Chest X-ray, AP view. Patient: 56 years old, sex F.
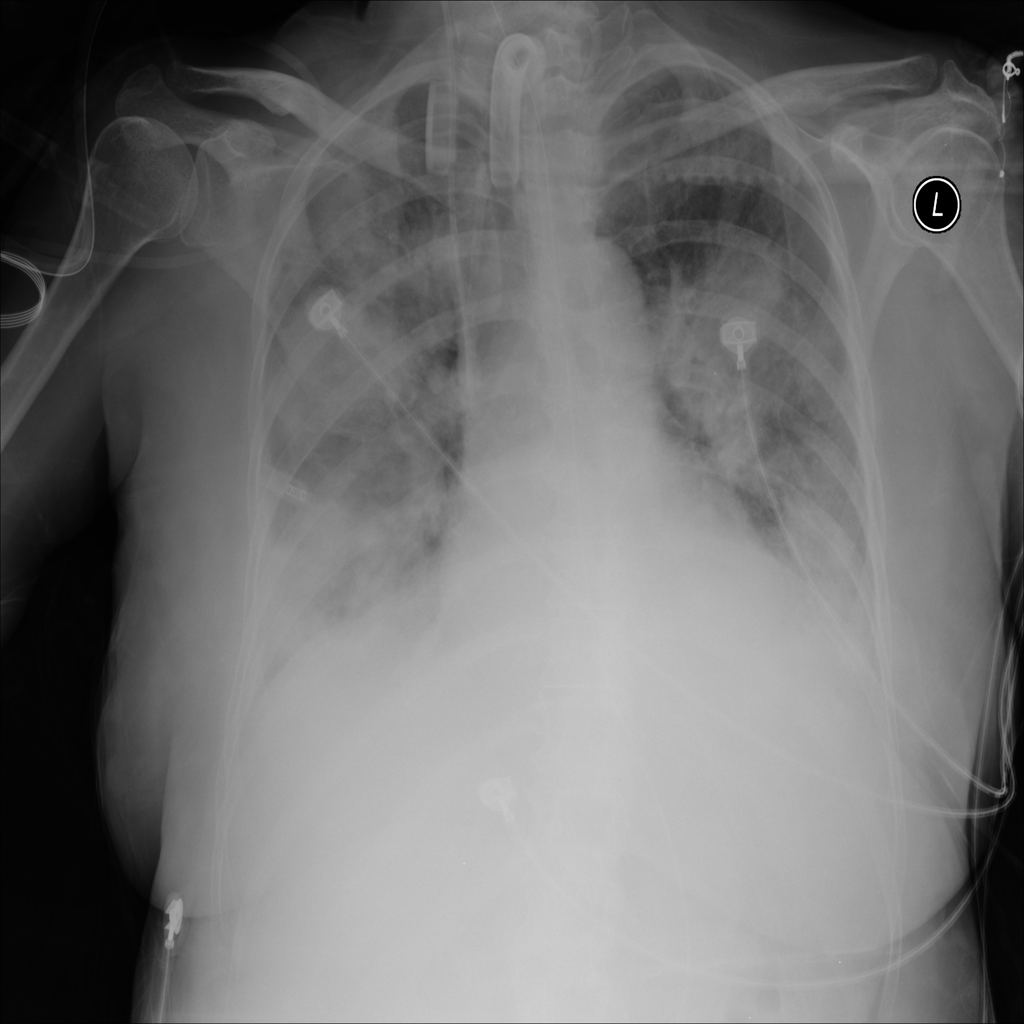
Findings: Cardiomegaly, Effusion